Question: So me and my groupmates suddenly have some clutchwork at hand. I was assigned of making an import function that reads through a textfile that looks like this, and store it to a 2D array:

The columns are Tab-separated. As this suddenly came up, dont have the entire project file with me and I am nowhere near my old reliables, I tried conjuring this up in the most generic way possible:
'''
void signal::import_data(string filename){
ifstream file;
file.open(filename.c_str());
if(file.fail()){
cerr << "file open fail" << endl;
}else{
while(!file.eof)
{
for(int j = 0; j < NumCols; j++){
for(int i = 0; i < NumRows; i++){
file >> _data[j][i];
}
}
}
}
file.close();
}
'''
Am I doing this correct? Im not so sure if streaming like this can bypass tabs, or can it?
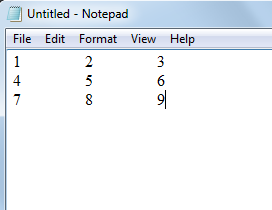
Answer: I think this code:
'''
while(!file.eof)
{
for(int j = 0; j < NumCols; j++){
for(int i = 0; i < NumRows; i++){
file >> _data[j][i];
}
}
}
'''
should be replaced with this:
'''
for(int j = 0; j < NumCols; j++)
{
for(int i = 0; i < NumRows; i++)
{
if ( !(file >> _data[j][i]) )
{
std::cerr << "error while reading file";
break;
}
}
if ( !file ) break;
}
'''
That is, if you expect 'NumCols * NumRows' entries to be there in the file, why explicitly check for end of file? Let it read till you read 'NumCols * NumRows' entries is read. Once it read, it will automatically exit from the loop.
But you must check if the file ends 'NumCols * NumRows' entries is read, which is why I'm doing this:
'''
if ( !(file >> _data[j][i]) )
{
std::cerr << "error while reading file";
break;
}
'''
If the file reaches character, OR some other read-failure before it finishes reading 'NumCols * NumRows' entries, then the condition in the 'if' would evaluate to 'true' and it will print the error message and break the loop, it will break outer loop also, as the expression '!file' will evaluate to 'true'.
For a detail explanation as to HOW TO read files using C++ streams, read the answers from these topics:
- <URL>